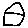
Label: house